Question: I've donwloaded the following maps:
'''
andorra-latest.osm.pbf https://download.geofabrik.de/europe/andorra-latest.osm.pbf
azores-latest.osm.pbf https://download.geofabrik.de/europe/azores-latest.osm.pbf
cyprus-latest.osm.pbf https://download.geofabrik.de/europe/cyprus-latest.osm.pbf
'''
I need to merge the above maps. So I am using <URL>. So if I copy the following command and paste into 'command window', then it works fine - it creates 'all.osm.pbf' file:
<URL>
So desired file 'all.osm.pbf' is created:
<URL>
However, now I would like to call this command programmatically. I mean, I would like to call the above command through C#. So I've tried this code in my Console application:
'''
static Process process = new Process();
static void Main(string[] args)
{
process.EnableRaisingEvents = true;
process.OutputDataReceived += new System.Diagnostics.DataReceivedEventHandler(process_OutputDataReceived);
process.ErrorDataReceived += new System.Diagnostics.DataReceivedEventHandler(process_ErrorDataReceived);
process.Exited += new System.EventHandler(process_Exited);
process.StartInfo.FileName = @"osmconvert.exe";
process.StartInfo.Arguments = @"osmconvert.exe andorra-latest.osm.pbf --out-o5m | osmconvert.exe - azores-latest.osm.pbf | osmconvert.exe - cyprus-latest.osm.pbf -o=all.osm.pbf";
process.StartInfo.UseShellExecute = false;
process.StartInfo.RedirectStandardError = true;
process.StartInfo.RedirectStandardOutput = true;
process.Start();
process.BeginErrorReadLine();
process.BeginOutputReadLine();
}
'''
But I always see the following error:

My files are located in 'D:\Downloads':
<URL>
Could you say, please, what am I doing wrong?
I've tried this code, however, the error is the same:
'''
process.StartInfo.FileName = @"D:\Downloads\osmconvert.exe";
process.StartInfo.Arguments = @"D:\Downloads\osmconvert.exe D:\Downloadsndorra-latest.osm.pbf --out-o5m | D:\Downloads\osmconvert.exe - D:\Downloadszores-latest.osm.pbf | D:\Downloads\osmconvert.exe - D:\Downloads\cyprus-latest.osm.pbf -o=D:\Downloadsll.osm.pbf";
'''
and this approach:
'''
process.StartInfo.FileName = @"D:\Downloads\osmconvert.exe";
process.StartInfo.Arguments = @"D:\Downloads\osmconvert.exe D:\Downloads\andorra-latest.osm.pbf --out-o5m | D:\Downloads\osmconvert.exe - D:\Downloads\azores-latest.osm.pbf | D:\Downloads\osmconvert.exe - D:\Downloads\cyprus-latest.osm.pbf -o=D:\Downloads\all.osm.pbf";
'''
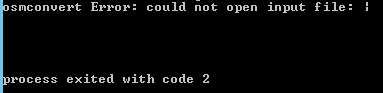
Answer: I think the problem is that you are sending 'osmconvert.exe' as the first command line argument. The executable is probably trying to open and process it as map data. That likely fails because it is trying to be opened in a way (read/write) that isn't possible when it is also executing.
Instead, you could "programatically" invoke cmd.exe and tell it to execute the commands:
'''
static Process process = new Process();
static void Main(string[] args)
{
process.Exited += new System.EventHandler(process_Exited);
// create a cmd.exe process.
process.StartInfo.FileName = @"cmd.exe";
process.StartInfo.UseShellExecute = false;
process.StartInfo.RedirectStandardInput = true;
process.Start();
var input = process.StandardInput;
// tell cmd.exe to do your bidding.
input.WriteLine("osmconvert.exe andorra-latest.osm.pbf --out-o5m | osmconvert.exe - azores-latest.osm.pbf | osmconvert.exe - cyprus-latest.osm.pbf -o=all.osm.pbf");
// then tell it to exit.
input.WriteLine("exit");
// process.Exited event should fire at this point.
// or you could process.WaitForExit() instead.
}
'''